Question: 'Ubuntu 12.04' 'Node v0.6.14' 'CoffeeScript 1.3.1'
'''
fs.watchFile coffee_eval, (e) ->
console.log e
result = spawn 'coffee', ['-bc', coffee_eval]
msg = ''
result.stderr.on 'data', (str) ->
msg+= str
result.stderr.on 'end', ->
console.log 'msg: ', msg
print "!! #{coffee_eval}
"
'''
Whole code on gist: <URL>
Every time I save a file which is watched, the main function is called twitce rather than once.
My Editor is Sumlime Text 2.
the output words can be see :

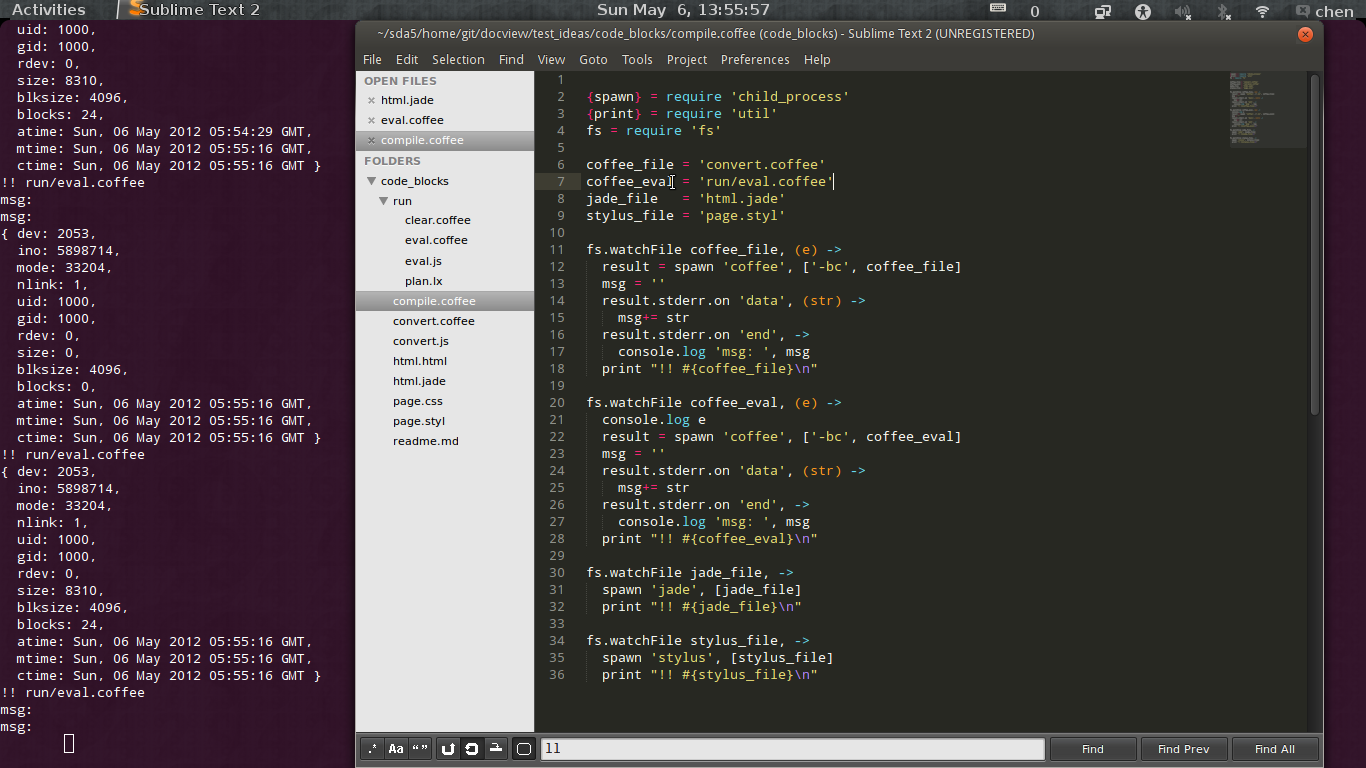
Answer: fs.watchFile is unstable. From the node docs:
> fs.watchFile(filename, [options], listener)# Stability: 2 - Unstable. Use fs.watch instead, if available.
You can try 'fs.watch', but unfortunately it may suffer from the same problem. I had the same issue with 'fs.watch' on windows, when trying to create a similar <URL>.
The workaround was to log the time when the modification occurs and ignore the second change if it was triggered withing a few milliseconds. A bit ugly but it worked.